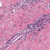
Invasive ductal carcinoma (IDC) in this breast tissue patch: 0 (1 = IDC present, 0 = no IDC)